【题型】选择题　【知识点】函数　【难度】medium
设计一个实用的门把手，其造型可以看作图中的曲线$C$：$y^2 = x^3 - 2x + 2$的一部分，则下列说法不正确的有（ ）

A．点$(1,1)$在$C$上 \\
B．将$C$在$x$轴上方的部分看作函数$f(x)$的曲线，则$x = 1$是$f(x)$的极小值点 \\
C．在$(1,1)$处$C$的切线，其与$C$的交点的横坐标均为有理数 \\
D．$C$在$y$轴左边的部分到坐标原点$O$的距离均大于$\sqrt{2}$ \\
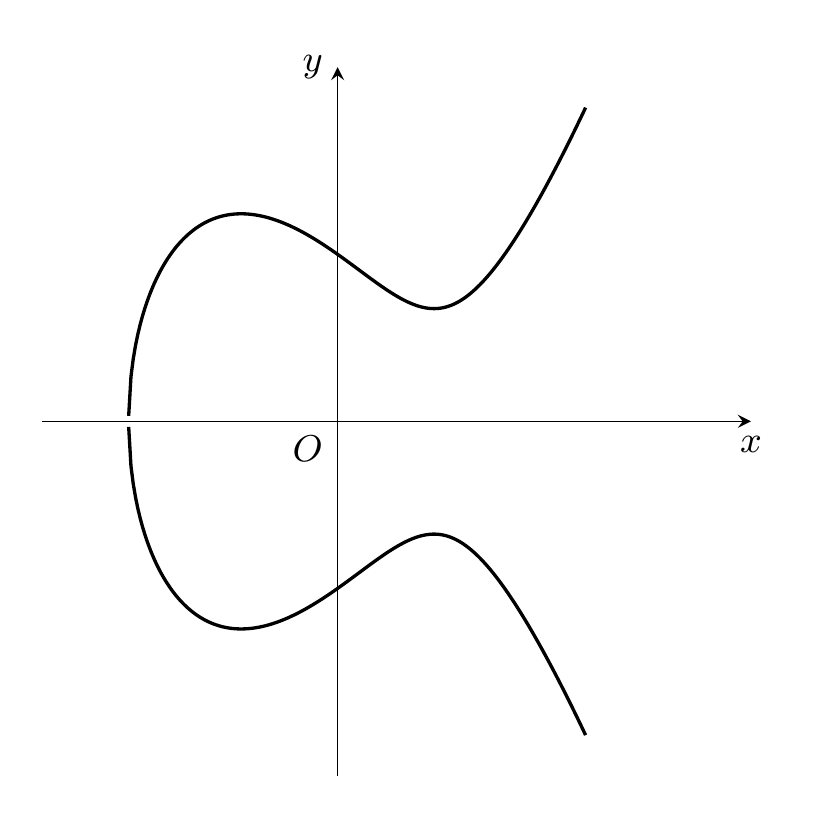
【解答】
【答案】$\boldsymbol{B}$

【分析】代入坐标$(1,1)$可得选项A正确；\\
复合函数求导，根据$f'(1) \neq 0$可得选项B错误； \\
求出切线方程，与曲线方程联立可得选项C正确；\\
根据两点间距离公式将问题转化为$x_0^3 + x_0^2 - 2x_0 > 0$，根据$x_0 > -2$可得选项D正确。

【解答】解：将点$(1,1)$代入曲线中，得到$1^2 = 1^3 - 2 + 2$，即$1 = 1$，\\
因此点$(1,1)$在$C$上，因此A选项正确。\\
根据题意得，曲线$C$在$x$轴上方的部分是$f(x) = \sqrt{x^3 - 2x + 2}$的曲线，\\
因此导函数$f'(x) = \dfrac{3x^2 - 2}{2\sqrt{x^3 - 2x + 2}}$，\\

由$3x^2 - 2 = 0$，得$x = \pm \dfrac{\sqrt{6}}{3}$，因此$x = 1$不是$f(x)$的极小值点，因此B选项错误。
根据选项B得，$f(1) = 1$，$f'(1) = \dfrac{1}{2}$，\\
所以曲线在$(1,1)$处的切线方程为$y - 1 = \dfrac{1}{2}(x - 1)$，即$y = \dfrac{1}{2}(x + 1)$。\\
将切线方程代入曲线方程中得，$x^3 - 2x + 2 = \dfrac{1}{4}x^2 + \dfrac{1}{2}x + \dfrac{1}{4}$，即$4x^3 - x^2 - 10x + 7 = 0$，

所以$4x^3 - 4x^2 + 3x^2 - 10x + 7 = 0$，即$4x^2(x - 1) + (x - 1)(3x - 7) = 0$，

所以$(x - 1)(4x^2 + 3x - 7) = 0$，解得$x = -\dfrac{7}{4}$或$x = 1$，因此C选项正确。

设$C$在$y$轴左边的一点为$(x_0, y_0)$（$x_0 < 0$），那么其到坐标原点$O$的距离为$\sqrt{x_0^2 + y_0^2} = \sqrt{x_0^3 + x_0^2 - 2x_0 + 2}$，\\
要证明该距离大于$\sqrt{2}$，那么只需证明$x_0^3 + x_0^2 - 2x_0 > 0$，\\
化简得$x_0(x_0^2 + x_0 - 2) = x_0(x_0 + 2)(x_0 - 1) > 0$，

令函数$g(x) = x^3 - 2x + 2$，那么导函数$g'(x) = 3x^2 - 2$，\\
当$x \le -2$时，导函数$g'(x) > 0$，因此函数$g(x)$在$(-\infty, -2]$上为增函数，\\
此时$g(x) \le g(-2) = (-2)^3 - 2 \times (-2) + 2 = -2 < 0$，\\
因此在曲线$C$：$y^2 = x^3 - 2x + 2$中，$x \le -2$时，$y$不存在，\\
所以$x > -2$，故$-2 < x_0 < 0$，

所以$x_0 + 2 > 0$，$x_0 - 1 < 0$，故$x_0(x_0 + 2)(x_0 - 1) > 0$，\\
所以$x_0^3 + x_0^2 - 2x_0 > 0$，即$C$在$y$轴左边的部分到坐标原点$O$的距离均大于$\sqrt{2}$，因此D选项正确。

故选：$\boldsymbol{B}$。

【点评】本题考查导数的综合应用，属于中档题。